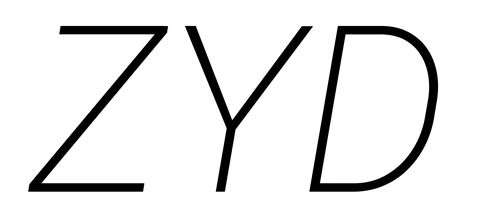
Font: Roboto-Italic_ExtraLight_Italic